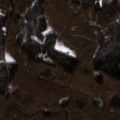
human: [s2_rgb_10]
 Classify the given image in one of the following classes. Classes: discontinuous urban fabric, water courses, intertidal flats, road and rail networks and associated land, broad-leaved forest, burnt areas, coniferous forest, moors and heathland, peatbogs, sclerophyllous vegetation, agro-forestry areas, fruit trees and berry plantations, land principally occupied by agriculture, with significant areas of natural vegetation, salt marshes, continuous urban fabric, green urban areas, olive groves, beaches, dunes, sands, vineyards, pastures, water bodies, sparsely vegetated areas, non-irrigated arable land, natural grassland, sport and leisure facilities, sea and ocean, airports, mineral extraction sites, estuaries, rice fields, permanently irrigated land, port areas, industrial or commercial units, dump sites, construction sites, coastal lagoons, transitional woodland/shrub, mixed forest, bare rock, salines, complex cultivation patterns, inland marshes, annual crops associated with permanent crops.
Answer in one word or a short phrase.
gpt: pastures, complex cultivation patterns, land principally occupied by agriculture, with significant areas of natural vegetation, broad-leaved forest, mixed forest